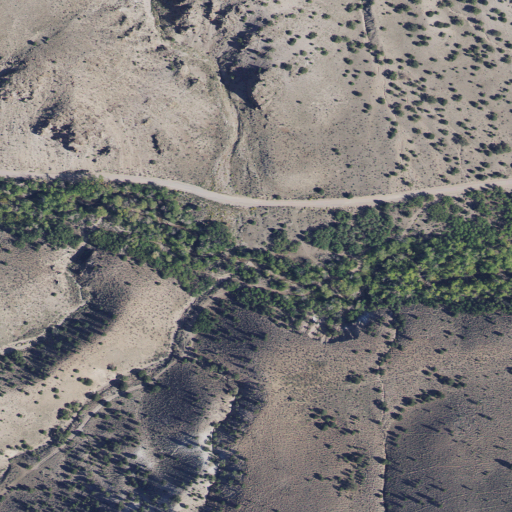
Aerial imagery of valley in Utah named Revenue Gulch containing shrub, evergreen forest, low intensity development, open development, deciduous forest, and medium intensity development